Question: This is a question regarding to <URL>.
What I'm trying to do is to show the portions of the events that are covered by the edges of the calendar.
Here is a picture to help you understand easier.
I'm trying to get the portion of event (indicated by the dashed lines) showing on top of the edge of the calendar.
Modifying the z-indexes of the events didn't help.
Anyone know how I can make this happen?
Thanks!
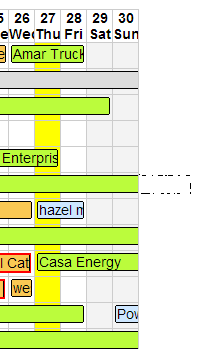
Answer: I made another thread with a different way of asking the same question. Someone answered it for me at: <URL>